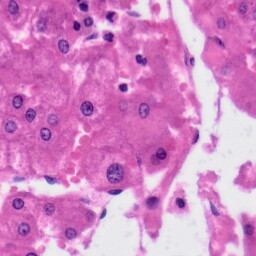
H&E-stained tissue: Liver